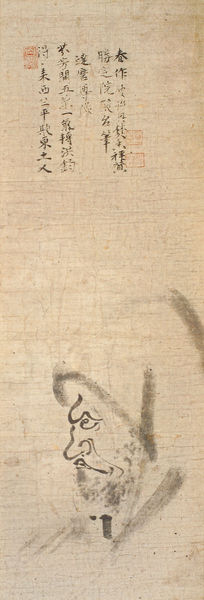
Titel: Bodhidharma
Künstler: Ashikaga Yoshimochi
Institution: Köln, Museum für Ostasiatische Kunst
Schlagwörter: mann, weiß, aquarell, braun, mund, nase, profil, schwarz, skizze, stirn, zeichnung, rot, tuch, beige, bart, gesicht, porträt, auge, stoff, seide, japan, schrift, papier, umrisse, linien, grimmig, wange, japanisch, schriftzeichen, tusche, kohle, druck, asiatisch, stempel, pinsel, tinte, rolle, chinesisch, china, kapuze, ror, kalligraphie, vertikal, behang, samurai, reispapier, atirn, monch, graue fläche, gegenteil von neugierde